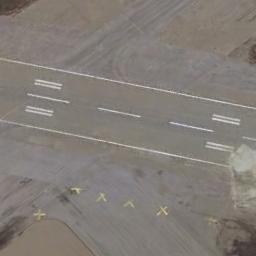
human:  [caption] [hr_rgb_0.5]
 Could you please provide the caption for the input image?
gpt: There is a concrete floor next to the runway  There are white short and thick signs on the runway .

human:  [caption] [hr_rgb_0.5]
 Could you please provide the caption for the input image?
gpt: There are several planes beside the runway .

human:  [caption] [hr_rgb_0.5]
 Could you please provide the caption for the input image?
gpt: The runway goes through the open area and several touchdown zone markings are on the runway .

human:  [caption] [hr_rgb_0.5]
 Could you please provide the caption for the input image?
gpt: The runway is on the bare land .

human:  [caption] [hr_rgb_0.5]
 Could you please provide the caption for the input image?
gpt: There are some empty land beside the runway .